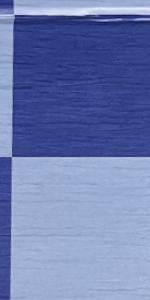
Label: Empty